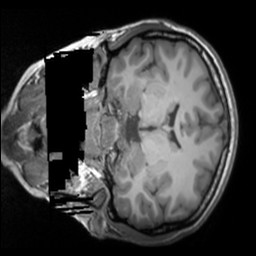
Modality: T1w
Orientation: coronal
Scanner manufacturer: siemens
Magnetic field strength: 3 T
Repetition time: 1.9 s
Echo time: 0.00267 s